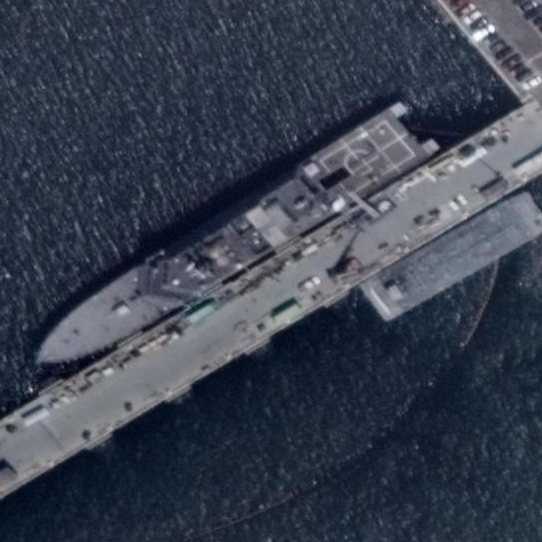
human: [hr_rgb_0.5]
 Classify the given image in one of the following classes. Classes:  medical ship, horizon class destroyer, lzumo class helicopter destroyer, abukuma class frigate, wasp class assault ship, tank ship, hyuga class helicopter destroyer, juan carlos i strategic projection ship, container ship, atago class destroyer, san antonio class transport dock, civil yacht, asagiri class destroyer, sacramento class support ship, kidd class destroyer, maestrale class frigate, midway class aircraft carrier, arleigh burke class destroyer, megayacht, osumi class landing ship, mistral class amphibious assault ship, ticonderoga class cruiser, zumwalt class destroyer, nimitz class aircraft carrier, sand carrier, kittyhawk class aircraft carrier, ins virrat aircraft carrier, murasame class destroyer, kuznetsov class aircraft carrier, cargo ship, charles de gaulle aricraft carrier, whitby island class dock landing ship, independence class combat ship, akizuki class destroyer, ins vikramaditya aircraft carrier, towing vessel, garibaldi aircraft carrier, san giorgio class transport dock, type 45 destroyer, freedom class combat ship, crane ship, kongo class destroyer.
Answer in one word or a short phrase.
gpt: Freedom class combat ship